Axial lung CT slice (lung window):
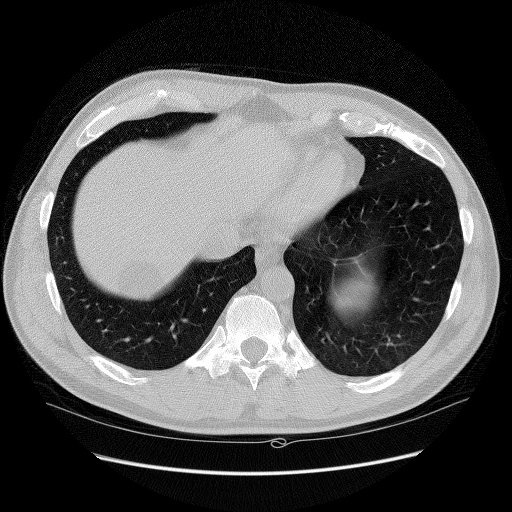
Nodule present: no